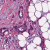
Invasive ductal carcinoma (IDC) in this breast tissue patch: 1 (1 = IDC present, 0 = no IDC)